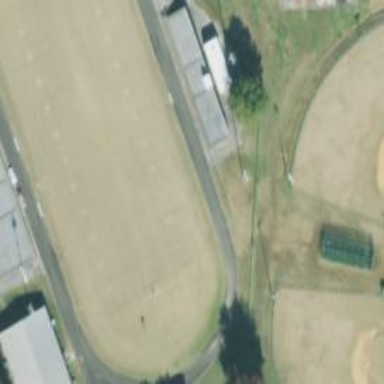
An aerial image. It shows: American football pitch for leisure and sport activities.